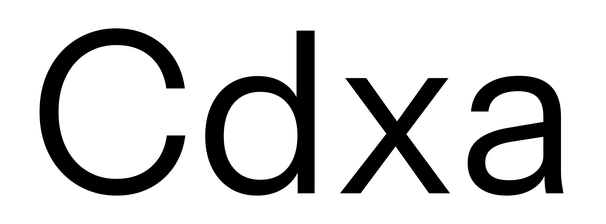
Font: InstrumentSans_Regular